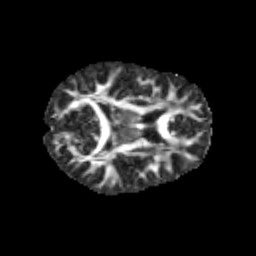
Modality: FA
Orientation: axial
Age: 9
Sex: female
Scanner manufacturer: siemens
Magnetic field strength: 3 T
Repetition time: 3.8 s
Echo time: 0.07 s